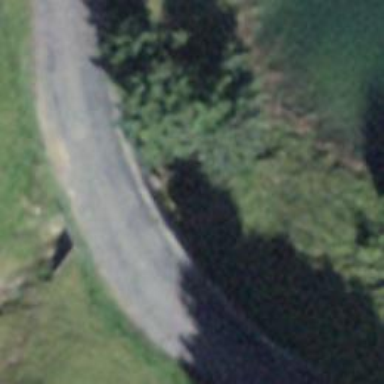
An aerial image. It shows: Drain passing through culvert tunnel.